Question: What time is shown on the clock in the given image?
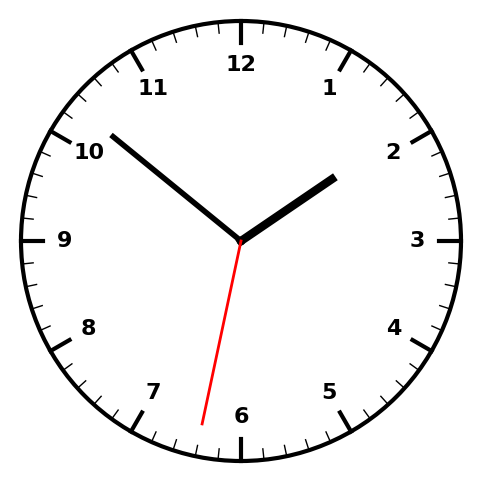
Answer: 01:51:32